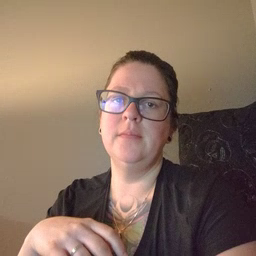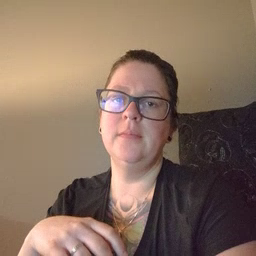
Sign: jeans